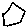
Label: hexagon